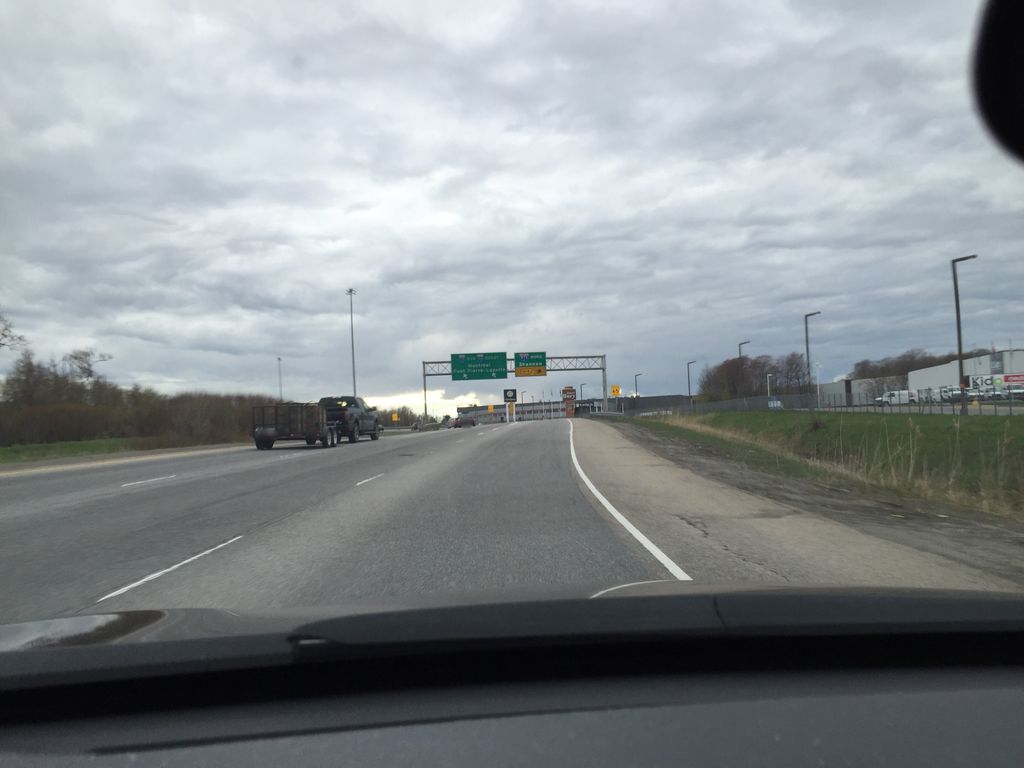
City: quebec_city